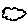
Label: cloud